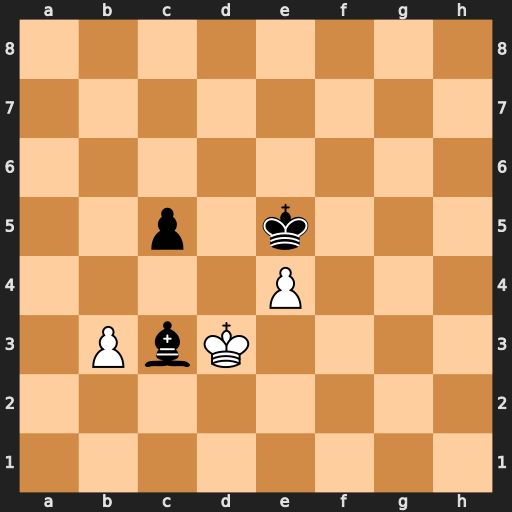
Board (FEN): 8/8/8/2p1k3/4P3/1PbK4/8/8
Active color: w
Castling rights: -
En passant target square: -
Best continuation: Kxc3 Kxe4 Kc4